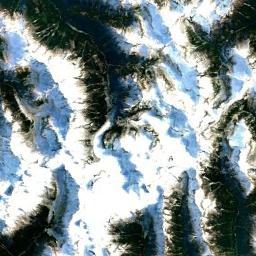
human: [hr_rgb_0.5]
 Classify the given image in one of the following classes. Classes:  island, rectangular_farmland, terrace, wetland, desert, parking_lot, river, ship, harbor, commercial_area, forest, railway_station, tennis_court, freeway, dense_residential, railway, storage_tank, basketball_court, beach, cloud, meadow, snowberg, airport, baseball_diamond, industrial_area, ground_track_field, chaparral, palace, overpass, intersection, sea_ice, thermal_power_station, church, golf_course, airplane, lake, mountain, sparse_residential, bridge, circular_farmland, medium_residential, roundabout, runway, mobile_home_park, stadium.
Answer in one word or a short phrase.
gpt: snowberg